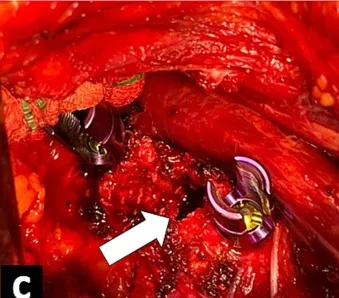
C. Insertion of screw-rod system into first and third lumbar vertebra. White arrow shows site of tumor resection.
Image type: medical_photograph (other_medical_photograph)